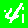
Digit: 4